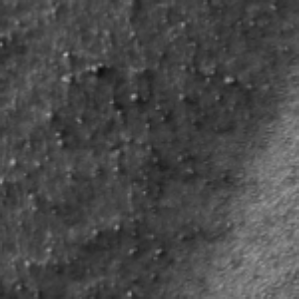
Label: frost